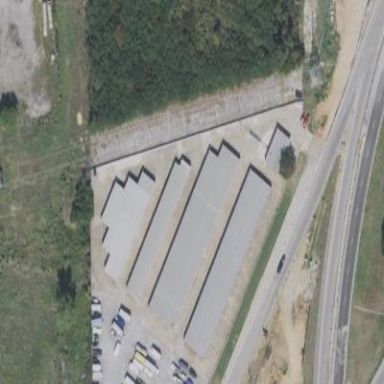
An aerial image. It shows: Warehouse.